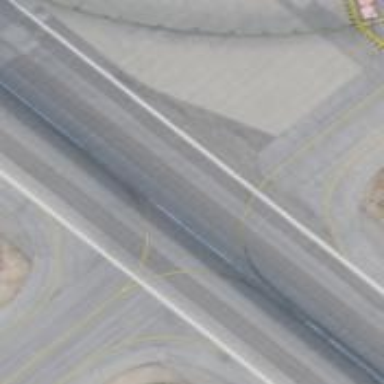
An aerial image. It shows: Image of taxiway at airport.